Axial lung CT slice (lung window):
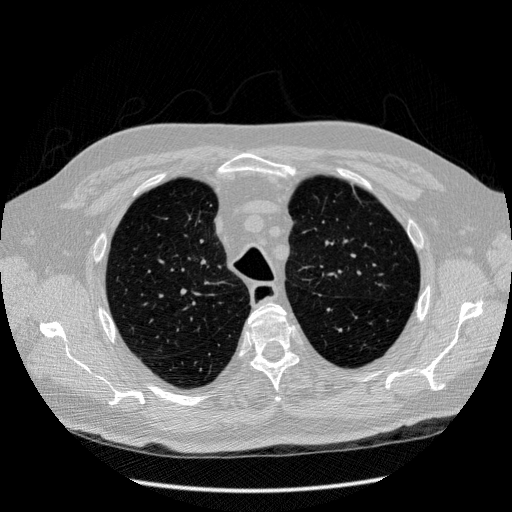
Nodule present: no